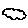
Label: cloud